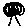
Label: tree